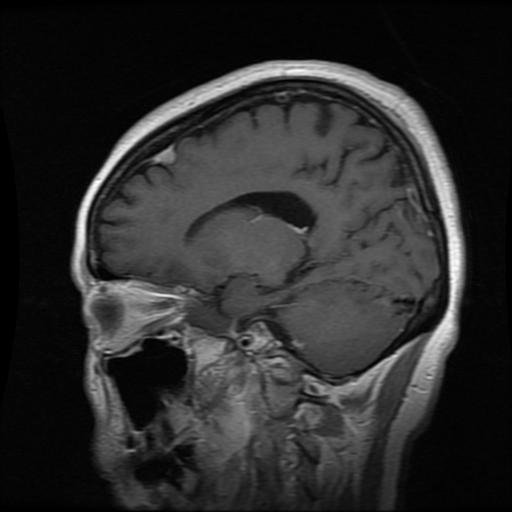
Label: meningioma